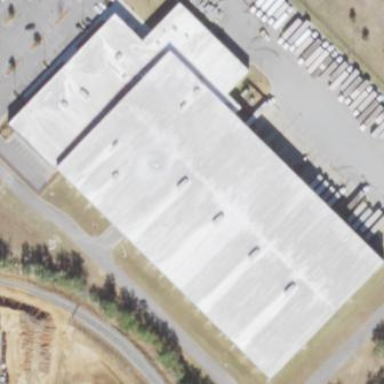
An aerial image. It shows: Industrial building.